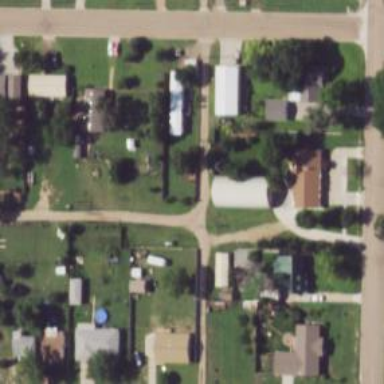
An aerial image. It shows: Alleyway designated as service road.